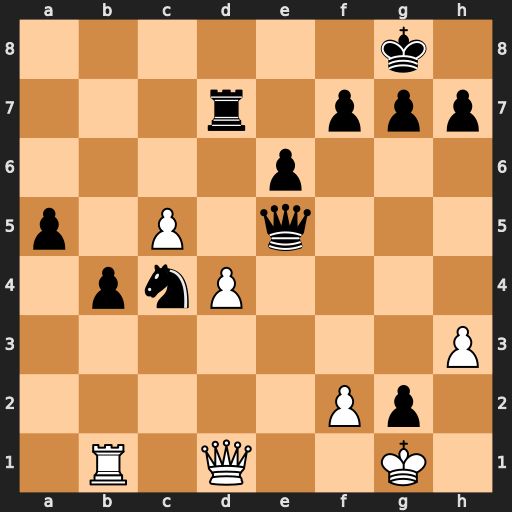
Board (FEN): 6k1/3r1ppp/4p3/p1P1q3/1pnP4/7P/5Pp1/1R1Q2K1
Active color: w
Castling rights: -
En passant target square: -
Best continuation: dxe5 Rxd1+ Rxd1 Kf8 c6